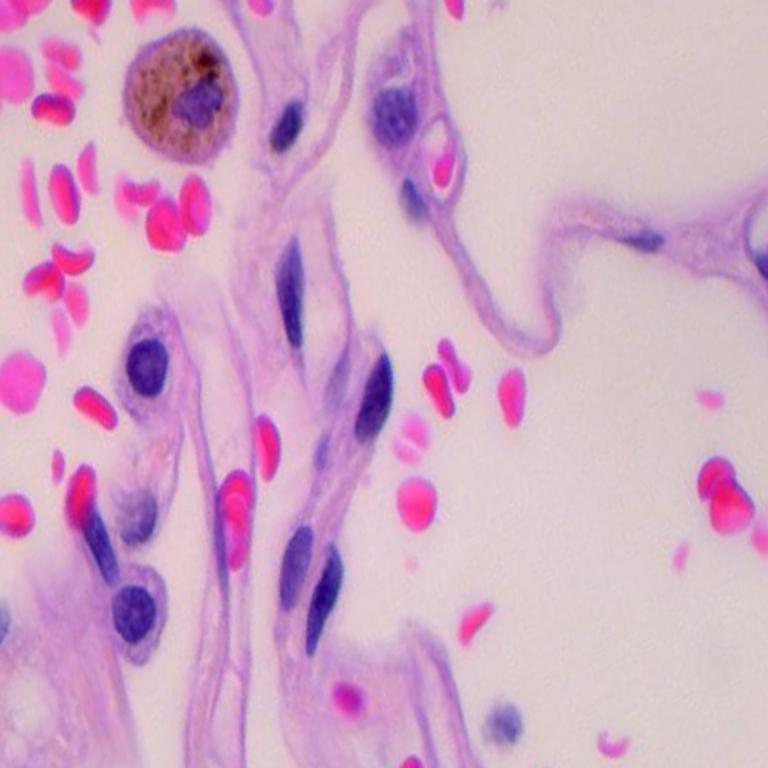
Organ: lung
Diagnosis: benign